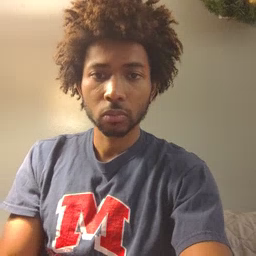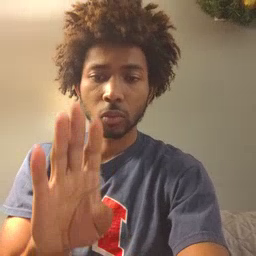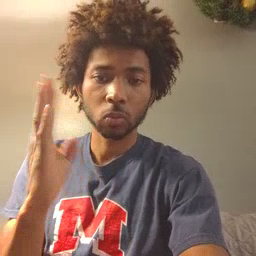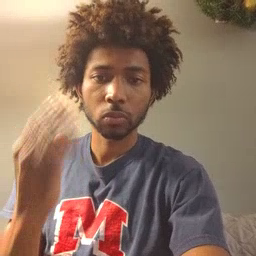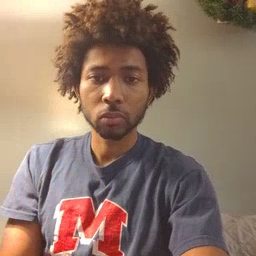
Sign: open